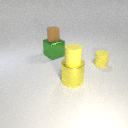
small yellow rubber cylinder to the right of large yellow metal cylinder